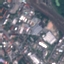
Land use / land cover class: Industrial